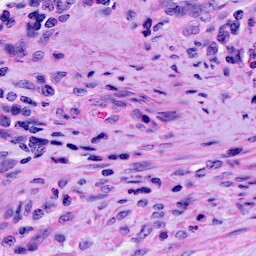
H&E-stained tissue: Cervix